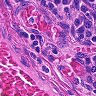
Metastatic tissue present: no